Question: I have been trying this udemy project and want to put some confetti animation once the answer is correct. However, the animation is going at the bottom part of my screen. How can I move the confetti at the body of my whole screen?
I attached below the picture of what it looks like when executed and the js code of the confetti part. Thanks!

Please see the code for reference:
'''
let maxParticleCount = 150; //set max confetti count
let particleSpeed = 2; //set the particle animation speed
let startConfetti; //call to start confetti animation
let stopConfetti; //call to stop adding confetti
let toggleConfetti; //call to start or stop the confetti animation depending on whether it's already running
let removeConfetti; //call to stop the confetti animation and remove all confetti immediately
(function () {
startConfetti = startConfettiInner;
stopConfetti = stopConfettiInner;
toggleConfetti = toggleConfettiInner;
removeConfetti = removeConfettiInner;
let colors = [
'DodgerBlue',
'OliveDrab',
'Gold',
'Pink',
'SlateBlue',
'LightBlue',
'Violet',
'PaleGreen',
'SteelBlue',
'SandyBrown',
'Chocolate',
'Crimson',
];
let streamingConfetti = false;
let animationTimer = null;
let particles = [];
let waveAngle = 0;
function resetParticle(particle, width, height) {
particle.color = colors[(Math.random() * colors.length) | 0];
particle.x = Math.random() * width;
particle.y = Math.random() * height - height;
particle.diameter = Math.random() * 10 + 5;
particle.tilt = Math.random() * 10 - 10;
particle.tiltAngleIncrement = Math.random() * 0.07 + 0.05;
particle.tiltAngle = 0;
return particle;
}
function startConfettiInner() {
let width = window.innerWidth;
let height = window.innerHeight;
window.requestAnimFrame = (function () {
return (
window.requestAnimationFrame ||
window.webkitRequestAnimationFrame ||
window.mozRequestAnimationFrame ||
window.oRequestAnimationFrame ||
window.msRequestAnimationFrame ||
function (callback) {
return window.setTimeout(callback, 16.<PHONE>);
}
);
})();
let canvas = document.getElementById('confetti-canvas');
if (canvas === null) {
canvas = document.createElement('canvas');
canvas.setAttribute('id', 'confetti-canvas');
canvas.setAttribute(
'style',
'display:block;z-index:999999;pointer-events:none'
);
document.body.appendChild(canvas);
canvas.width = width;
canvas.height = height;
window.addEventListener(
'resize',
function () {
canvas.width = window.innerWidth;
canvas.height = window.innerHeight;
},
true
);
}
let context = canvas.getContext('2d');
while (particles.length < maxParticleCount)
particles.push(resetParticle({}, width, height));
streamingConfetti = true;
if (animationTimer === null) {
(function runAnimation() {
context.clearRect(0, 0, window.innerWidth, window.innerHeight);
if (particles.length === 0) animationTimer = null;
else {
updateParticles();
drawParticles(context);
animationTimer = requestAnimFrame(runAnimation);
}
})();
}
}
function stopConfettiInner() {
streamingConfetti = false;
}
function removeConfettiInner() {
stopConfetti();
particles = [];
}
function toggleConfettiInner() {
if (streamingConfetti) stopConfettiInner();
else startConfettiInner();
}
function drawParticles(context) {
let particle;
let x;
for (let i = 0; i < particles.length; i++) {
particle = particles[i];
context.beginPath();
context.lineWidth = particle.diameter;
context.strokeStyle = particle.color;
x = particle.x + particle.tilt;
context.moveTo(x + particle.diameter / 2, particle.y);
context.lineTo(x, particle.y + particle.tilt + particle.diameter / 2);
context.stroke();
}
}
function updateParticles() {
let width = window.innerWidth;
let height = window.innerHeight;
let particle;
waveAngle += 0.01;
for (let i = 0; i < particles.length; i++) {
particle = particles[i];
if (!streamingConfetti && particle.y < -15) particle.y = height + 100;
else {
particle.tiltAngle += particle.tiltAngleIncrement;
particle.x += Math.sin(waveAngle);
particle.y +=
(Math.cos(waveAngle) + particle.diameter + particleSpeed) * 0.5;
particle.tilt = Math.sin(particle.tiltAngle) * 15;
}
if (particle.x > width + 20 || particle.x < -20 || particle.y > height) {
if (streamingConfetti && particles.length <= maxParticleCount)
resetParticle(particle, width, height);
else {
particles.splice(i, 1);
i--;
}
}
}
}
})();
'''
'''
@import url('https://fonts.googleapis.com/css2?family=Orbitron:wght@600&display=swap');
* {
margin: 0;
padding: 0;
box-sizing: inherit;
user-select: none;
}
html {
font-size: 62.5%;
box-sizing: border-box;
}
body {
font-family: 'Orbitron', sans-serif;
letter-spacing: 4px;
color: #eee;
background-color: #222;
/* background-color: #60b347; */
}
/* LAYOUT */
header {
position: relative;
height: 35vh;
border-bottom: 7px solid #eee;
}
main {
height: 65vh;
color: #eee;
display: flex;
align-items: center;
justify-content: space-around;
}
.left {
width: 52rem;
display: flex;
flex-direction: column;
align-items: center;
}
.right {
width: 52rem;
font-size: 2rem;
}
/* ELEMENTS STYLE */
h1 {
font-size: 6rem;
letter-spacing: 2px;
text-align: center;
position: absolute;
width: 100%;
top: 52%;
left: 50%;
transform: translate(-50%, -50%);
}
.number {
background: #eee;
color: #333;
font-size: 6rem;
width: 15rem;
padding: 3rem 0rem;
text-align: center;
position: absolute;
bottom: 0;
left: 50%;
transform: translate(-50%, 50%);
}
.between {
font-size: 1.4rem;
position: absolute;
top: 2rem;
right: 2rem;
}
.again {
position: absolute;
top: 2rem;
left: 2rem;
}
.guess {
background: none;
border: 4px solid #eee;
font-family: inherit;
color: inherit;
font-size: 5rem;
padding: 2rem;
width: 22rem;
text-align: center;
display: block;
margin-bottom: 3rem;
}
.btn {
border: none;
background-color: #eee;
color: #222;
font-size: 2rem;
font-family: inherit;
padding: 2rem 3rem;
cursor: pointer;
}
.btn:hover {
background-color: #ccc;
}
.message {
margin-bottom: 8rem;
height: 3rem;
letter-spacing: 4px;
}
.label-score {
margin-bottom: 2rem;
}
'''
'''
<!DOCTYPE html>
<html lang="en">
<head>
<meta charset="UTF-8" />
<meta name="viewport" content="width=device-width, initial-scale=1.0" />
<meta http-equiv="X-UA-Compatible" content="ie=edge" />
<link rel="stylesheet" href="style.css" />
<title>Guess My Number!</title>
</head>
<body>
<script src="confetti.js"></script>
<header>
<h1>Guess My Number!</h1>
<p class="between">(Between 1 and 20)</p>
<button class="btn again">Again!</button>
<div class="number">?</div>
</header>
<main>
<section class="left">
<input type="number" class="guess" />
<button class="btn check">Check!</button>
</section>
<section class="right">
<p class="message">Start guessing...</p>
<p class="label-score"> Score: <span class="score">15</span></p>
<p class="label-highscore">
Highscore: <span class="highscore">0</span>
</p>
</section>
</main>
<script src="script.js"></script>
</body>
</html>
'''
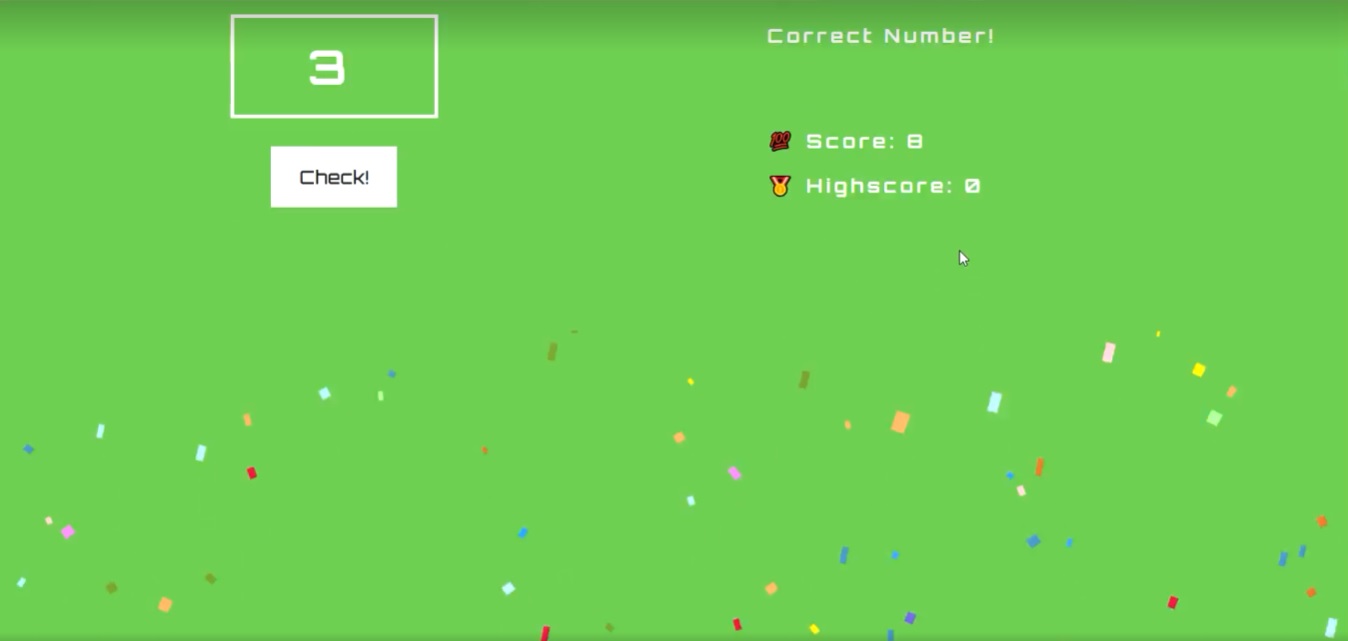
Answer: I see that in your html code you do not have the canvas element, but create it in the js code like this:
'''
canvas = document.createElement('canvas');
// ...
document.body.appendChild(canvas);
'''
This code adds the 'canvas' element at the end of the 'body':
'''
<body>
<header>...</header>
<main>...</main>
<canvas >
</body>
'''
In your css you do not have styling for this specific canvas, hence it gets pushed underneath the 'header' and 'main' elements (for which you do have styling in the css) following the normal block elements css rules for possitioning.
would be to add this to the style.css:
'''
#confetti-canvas {
top: 0;
position: absolute;
}
'''
Which will make the confetti canvas start from top of the screen and be positioned absolutely (normally for such kind of overlays you would want to have positioning).